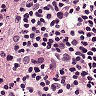
Metastatic tissue present: no